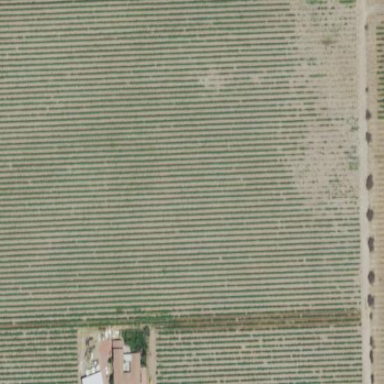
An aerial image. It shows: Vineyard where grapes are grown.